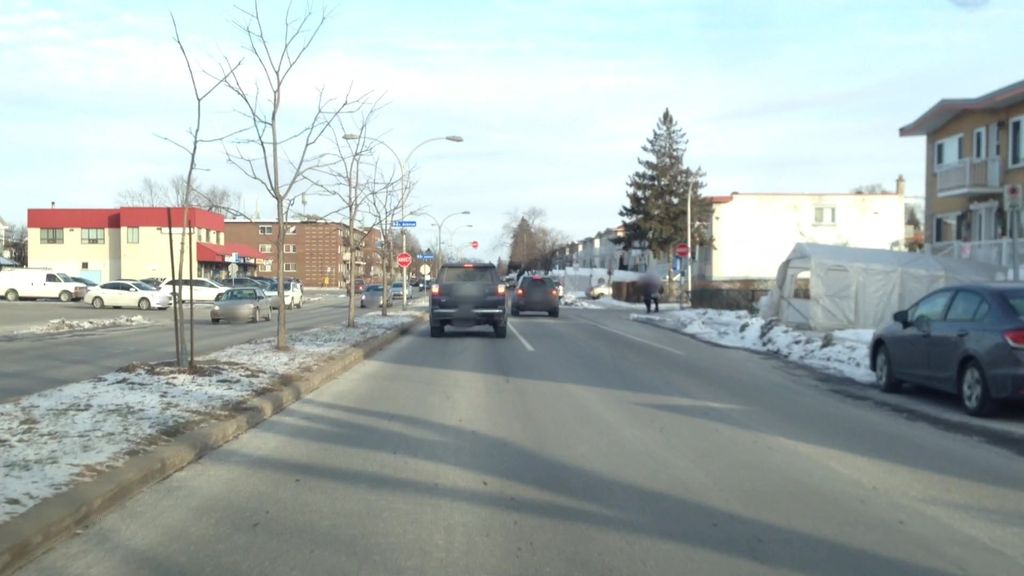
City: montreal